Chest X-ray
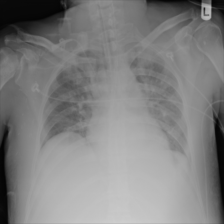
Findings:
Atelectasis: negative
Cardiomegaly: negative
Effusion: negative
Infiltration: negative
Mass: negative
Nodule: negative
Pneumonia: negative
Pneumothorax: negative
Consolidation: negative
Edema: negative
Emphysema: negative
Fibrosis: negative
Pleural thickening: negative
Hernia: negative